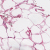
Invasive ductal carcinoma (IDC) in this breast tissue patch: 0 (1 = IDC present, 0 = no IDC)